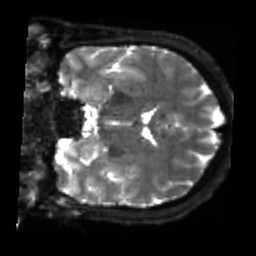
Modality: sbref
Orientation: coronal
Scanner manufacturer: siemens
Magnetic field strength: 3 T
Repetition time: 4 s
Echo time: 0.0594 s